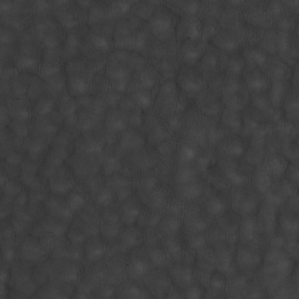
Label: non_frost